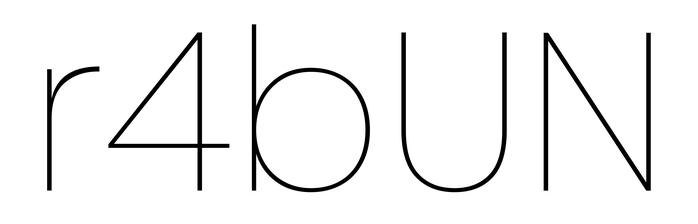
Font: Poppins-Thin